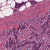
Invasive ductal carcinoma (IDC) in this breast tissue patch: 1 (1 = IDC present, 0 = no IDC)